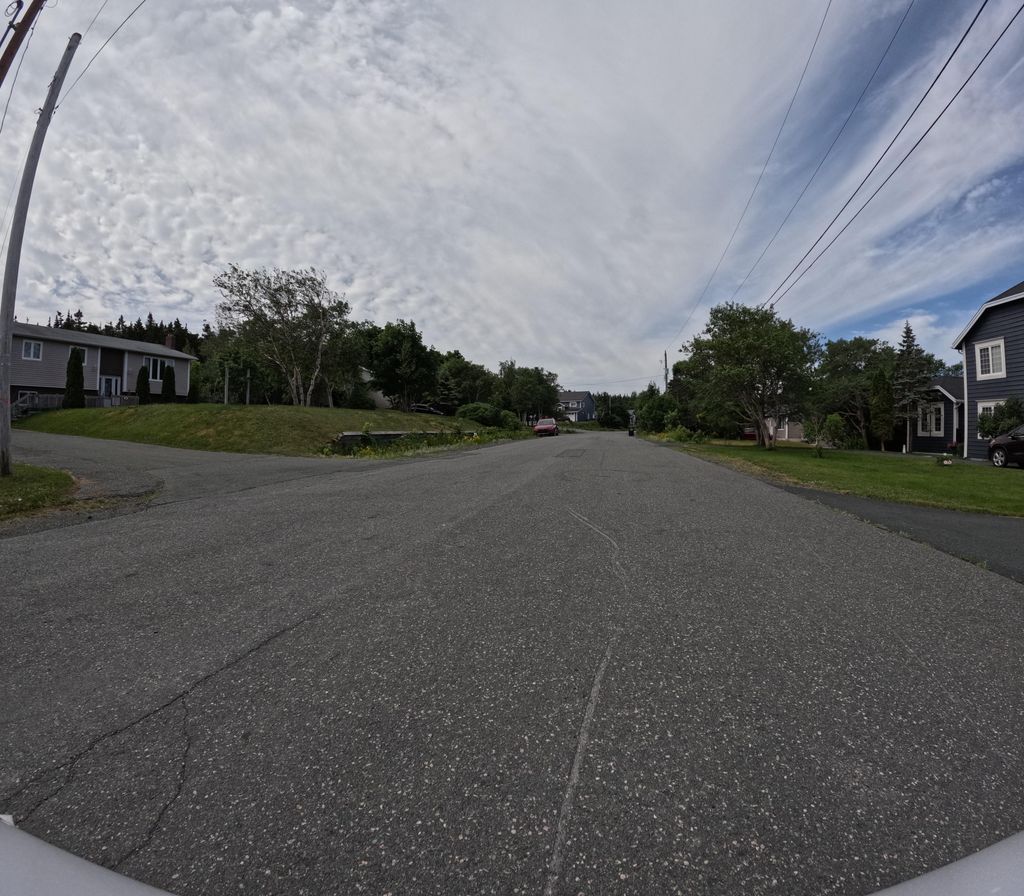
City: st_johns